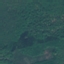
Land use / land cover: Forest